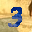
Label: 3